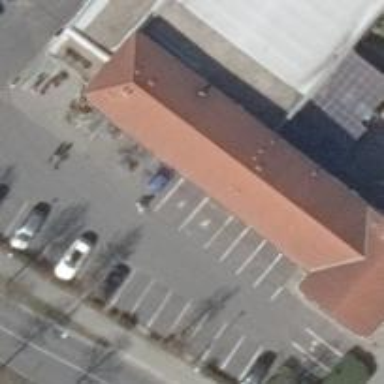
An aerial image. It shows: Bakery.